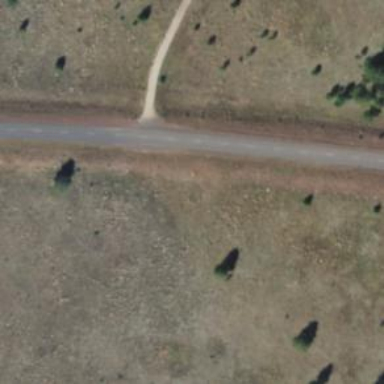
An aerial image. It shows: Tertiary road.